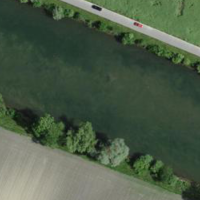
EUNIS habitat code: 15
Species observed at this site:
Prunus spinosa